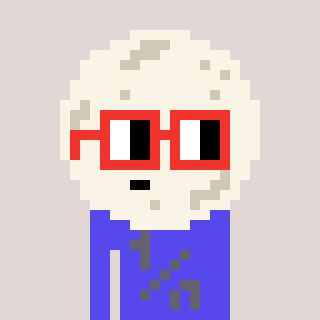
a pixel art character with square red glasses, a moon-shaped head and a computerblue-colored body on a warm background